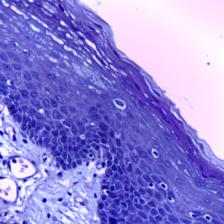
Diagnosis: Normal